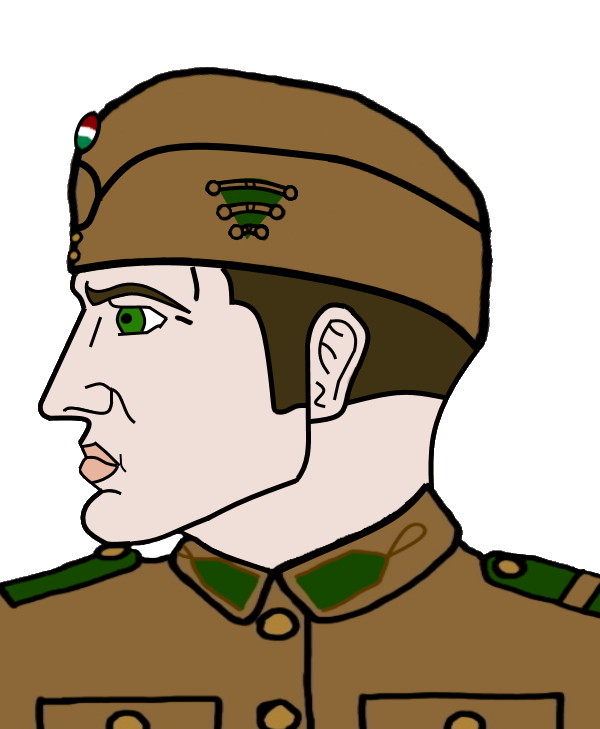
Label: 4_Yes_Chad